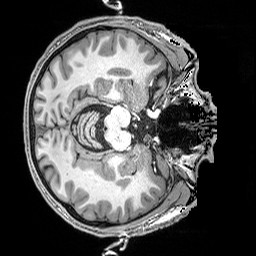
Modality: T1w
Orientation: axial
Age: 19
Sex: male